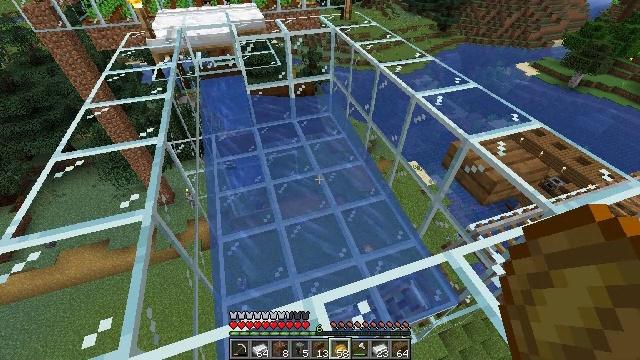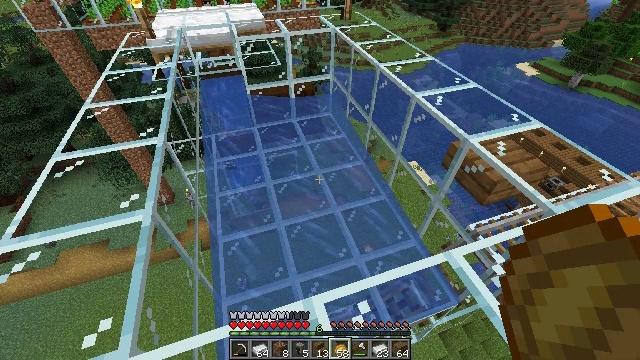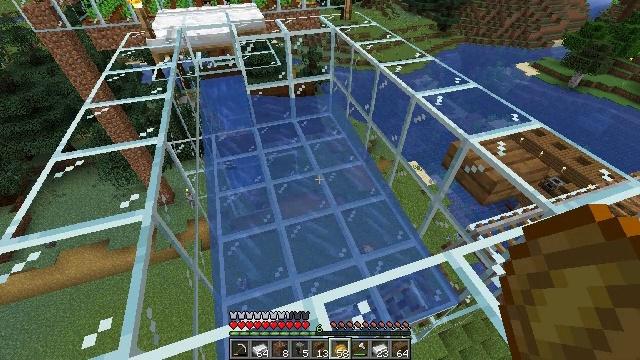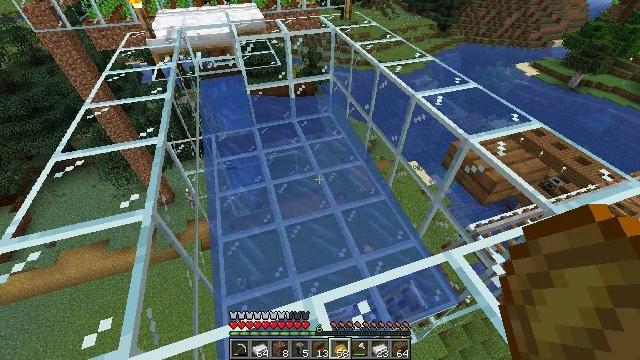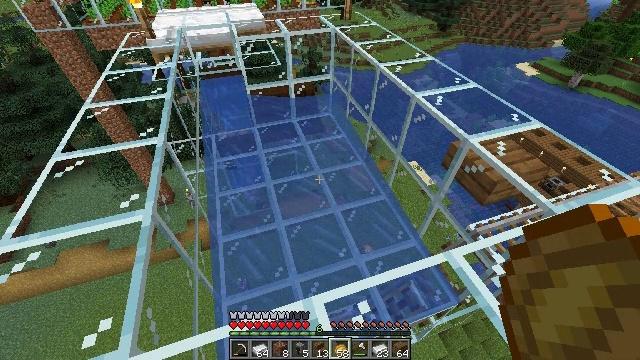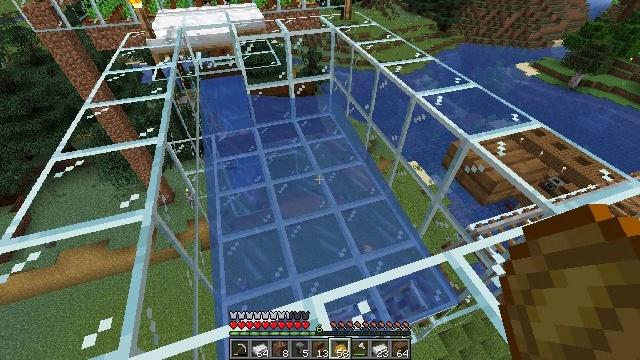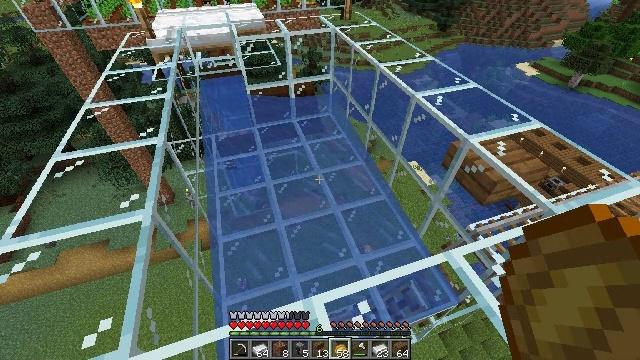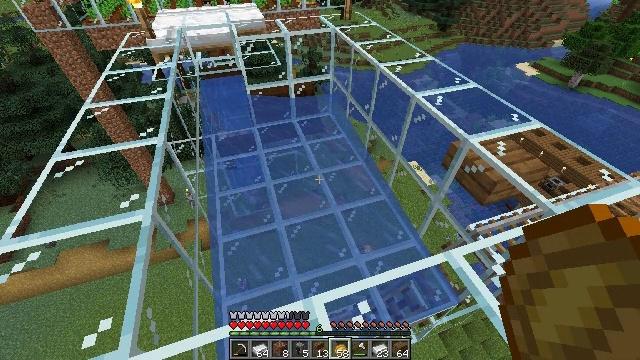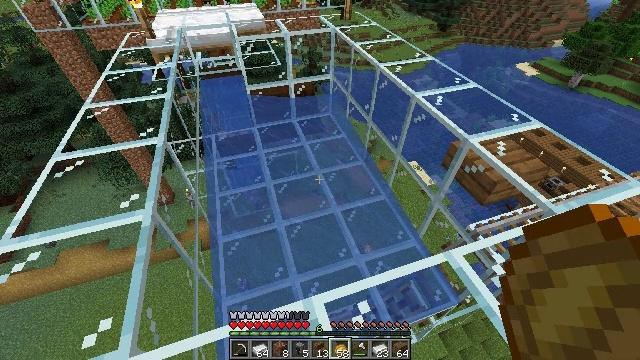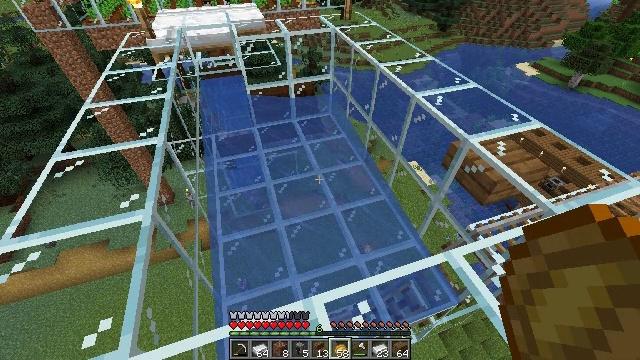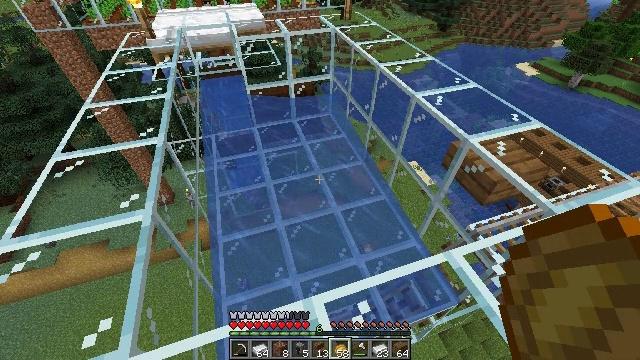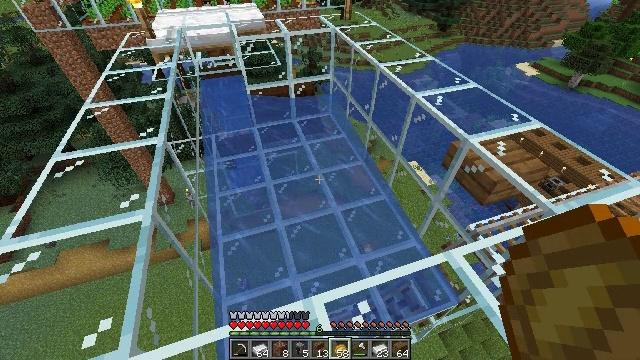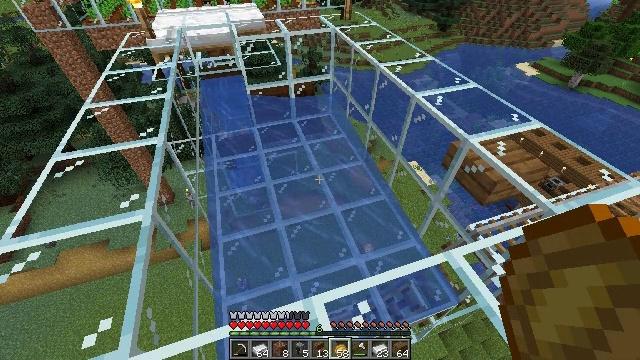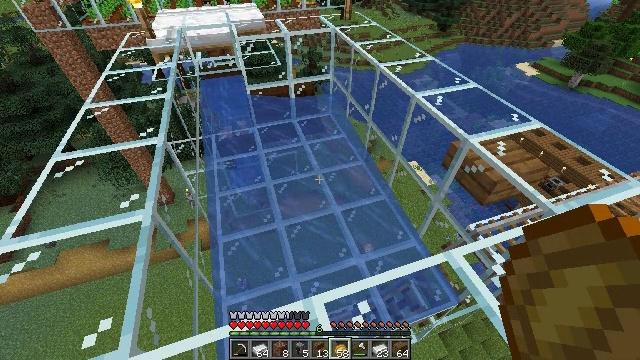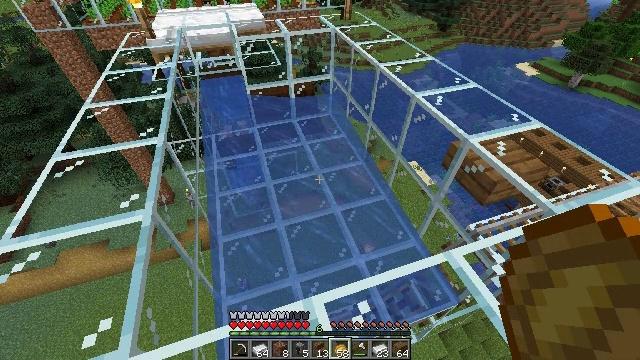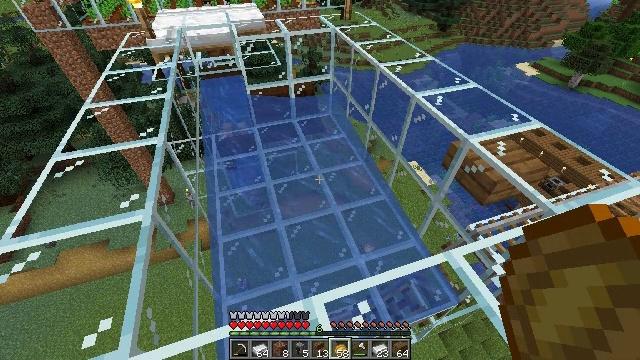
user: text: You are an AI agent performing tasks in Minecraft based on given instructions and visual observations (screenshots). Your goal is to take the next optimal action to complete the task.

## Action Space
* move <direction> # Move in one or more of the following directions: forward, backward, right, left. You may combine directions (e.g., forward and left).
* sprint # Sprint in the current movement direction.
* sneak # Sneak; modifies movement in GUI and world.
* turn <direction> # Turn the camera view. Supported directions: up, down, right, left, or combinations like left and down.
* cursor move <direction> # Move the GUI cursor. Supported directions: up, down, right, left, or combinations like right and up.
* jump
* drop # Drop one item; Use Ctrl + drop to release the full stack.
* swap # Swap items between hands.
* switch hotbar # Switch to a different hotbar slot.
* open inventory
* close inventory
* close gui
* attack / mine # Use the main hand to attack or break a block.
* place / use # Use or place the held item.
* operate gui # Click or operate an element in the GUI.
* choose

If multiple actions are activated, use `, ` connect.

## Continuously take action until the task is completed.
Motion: motion action
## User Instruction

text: Attack the smithing table to collect it.
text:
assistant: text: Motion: no_op
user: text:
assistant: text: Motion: no_op
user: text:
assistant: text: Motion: no_op
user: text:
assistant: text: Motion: no_op
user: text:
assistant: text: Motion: no_op
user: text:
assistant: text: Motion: no_op
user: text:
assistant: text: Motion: no_op
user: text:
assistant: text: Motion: no_op
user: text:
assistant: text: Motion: no_op
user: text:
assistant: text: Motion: no_op
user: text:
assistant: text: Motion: no_op
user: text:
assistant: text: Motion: no_op
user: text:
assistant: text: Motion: no_op
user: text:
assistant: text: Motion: no_op
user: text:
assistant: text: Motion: no_op
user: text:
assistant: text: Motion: no_op
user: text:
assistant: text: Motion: no_op
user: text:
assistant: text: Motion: no_op
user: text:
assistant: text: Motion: no_op
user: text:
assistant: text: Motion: no_op
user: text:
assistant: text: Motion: no_op
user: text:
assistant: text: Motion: no_op
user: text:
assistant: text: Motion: no_op
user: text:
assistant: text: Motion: no_op
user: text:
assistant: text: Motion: no_op
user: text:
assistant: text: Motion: no_op
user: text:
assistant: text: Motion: no_op
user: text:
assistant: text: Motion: no_op
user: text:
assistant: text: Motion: no_op
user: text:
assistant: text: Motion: no_op